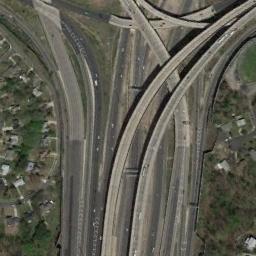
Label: overpass